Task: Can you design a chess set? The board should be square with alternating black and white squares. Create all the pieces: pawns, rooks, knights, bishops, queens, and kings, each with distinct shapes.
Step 139:
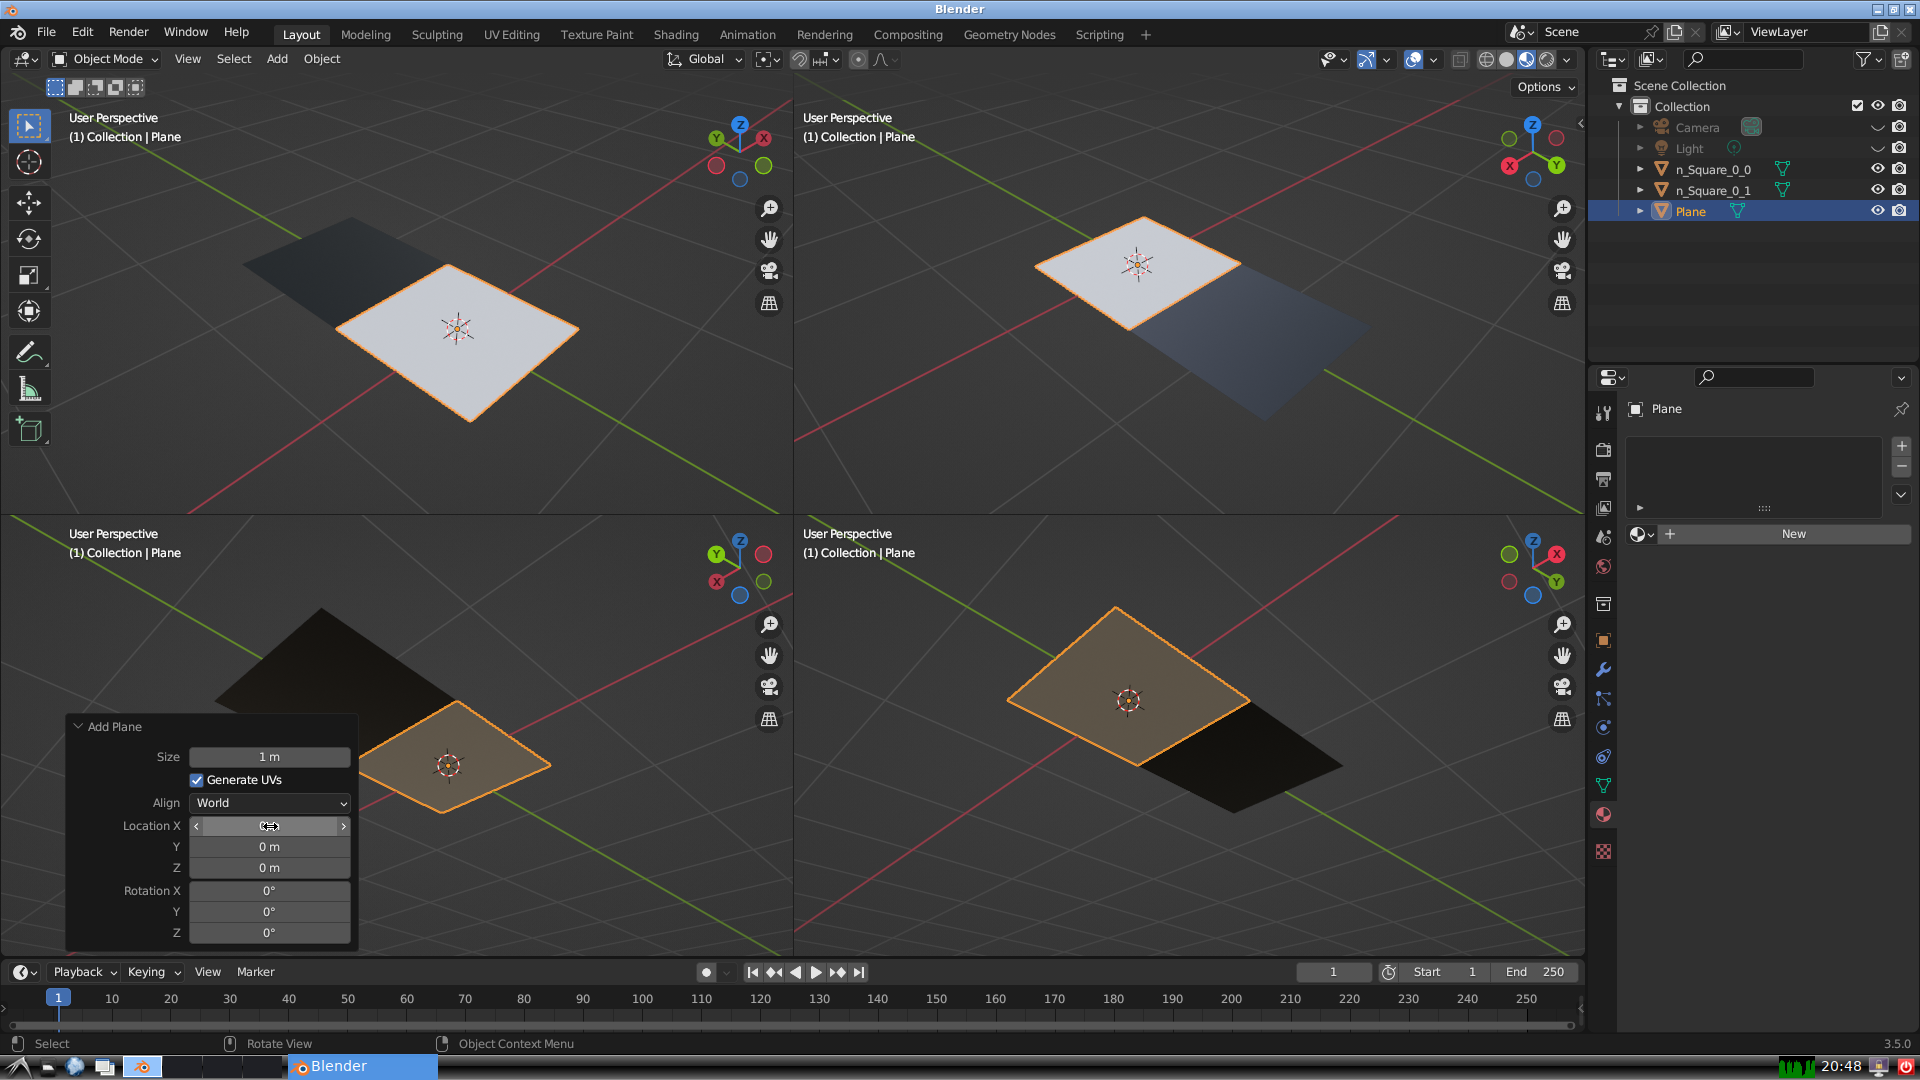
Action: click: no